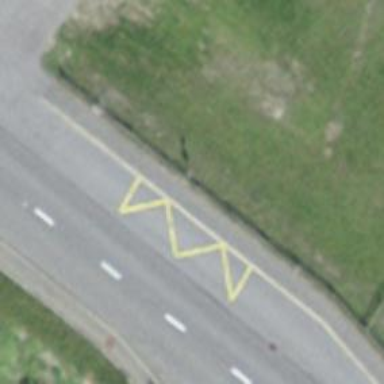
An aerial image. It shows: Bus stop with platform for public transport.